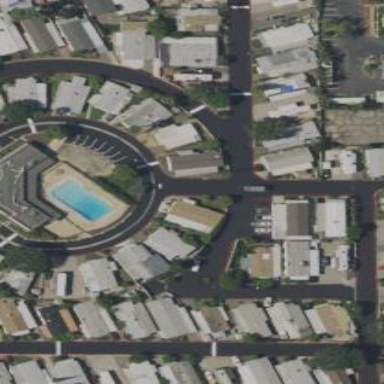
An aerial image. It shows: Residential area known as trailer park.